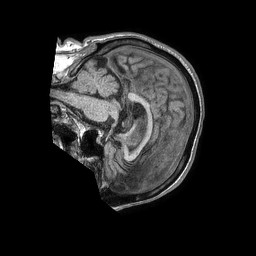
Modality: T1w
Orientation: sagittal
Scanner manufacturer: philips
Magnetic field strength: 1.5 T
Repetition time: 0.007759 s
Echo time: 0.003608 s